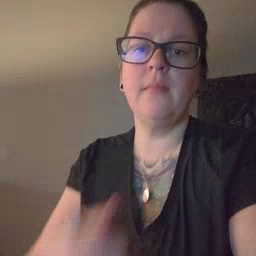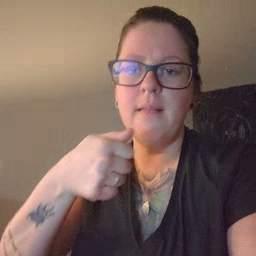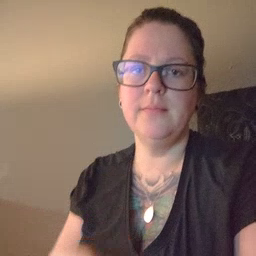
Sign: hide